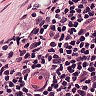
Metastatic tissue present: no